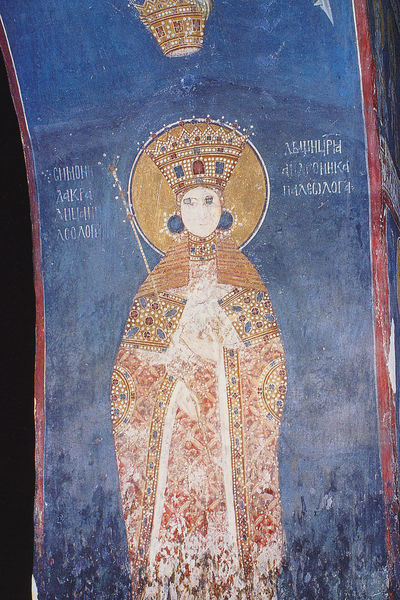
Titel: Kloster Gracanica, Bildnis der Königin Simonida
Institution: Kosovo
Schlagwörter: blau, frau, rot, wand, gewand, gold, ohrringe, edelsteine, krone, schrift, bogen, detail, heiligenschein, griechisch, fresko, maria, mutter gottes, ikone, glorie